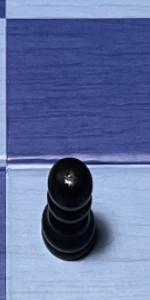
Label: Pawn_Black